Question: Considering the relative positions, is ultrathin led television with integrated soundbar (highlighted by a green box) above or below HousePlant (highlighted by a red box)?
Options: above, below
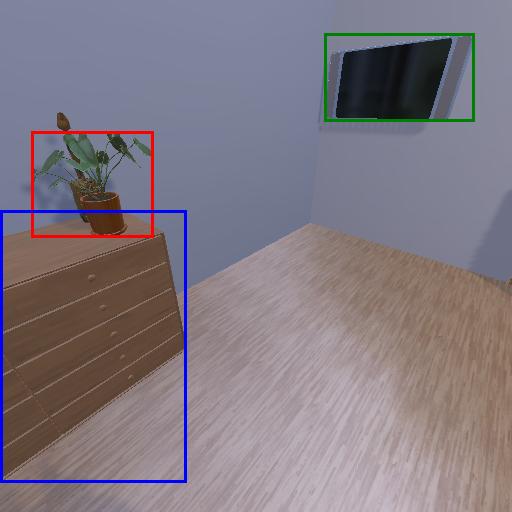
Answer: above